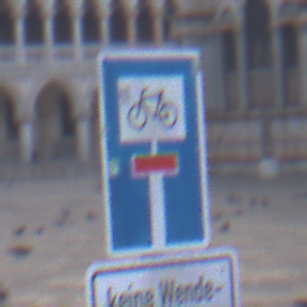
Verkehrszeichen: SackgasseRadverkehrDurchlaessig
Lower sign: HinweisGeaenderteVorfahrtVerkehrsfuehrungVerkehrsregelung3
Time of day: SunriseSunset
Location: Outdoor (Urban)
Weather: PartlyCloudy
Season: NotSpecified
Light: Natural